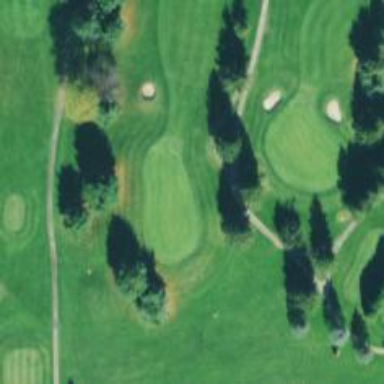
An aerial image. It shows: Golf hole.